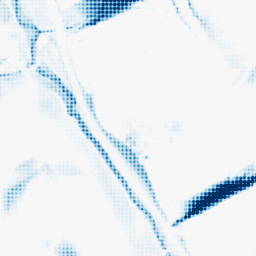
Category: morphological
Decomposition family: morphological_diamond
Decomposition parameters: operation: closing
radius: 20
Upsampling method: sinc_blackman
Upsampling parameters: scale: 4
kernel_size: 4
Upsampling scale: 4